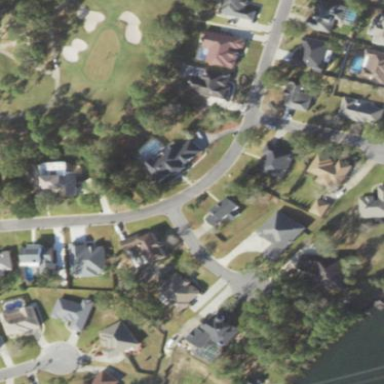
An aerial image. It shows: This residential area consists of single-family homes.